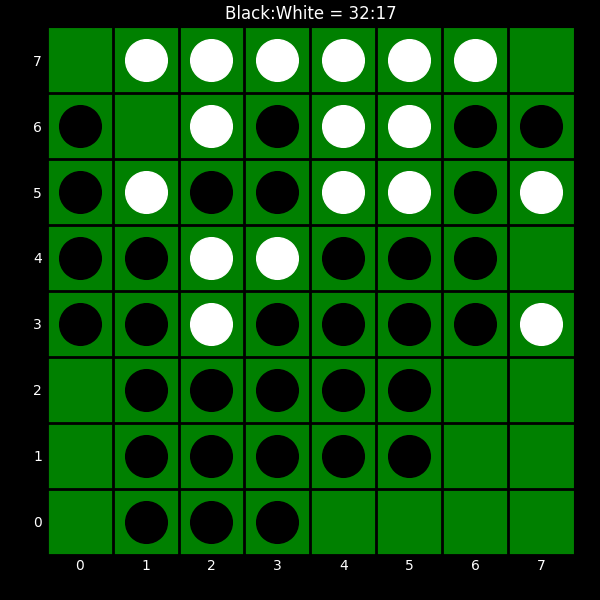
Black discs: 32
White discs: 17